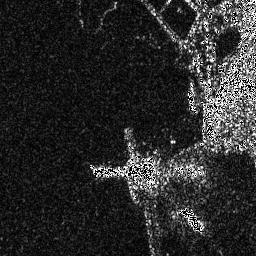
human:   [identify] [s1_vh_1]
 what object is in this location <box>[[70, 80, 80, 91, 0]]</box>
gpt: <ref>1 medium ship at the bottom right</ref>

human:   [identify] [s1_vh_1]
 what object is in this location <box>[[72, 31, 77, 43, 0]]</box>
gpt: <ref>1 small ship at the right</ref>